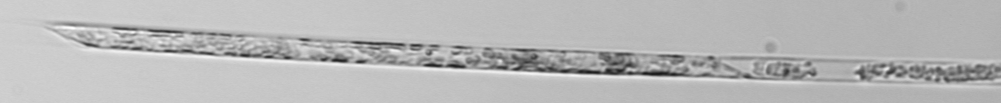
Label: Rhizosolenia